Question: Given the schedule below, what is the maximum total time (in minutes) a person can spend in lectures? The selected schedule MUST include at least one Mathematics lecture and at least one Art lecture. In the chart: blue for mathematics, green for physics, yellow for art, purple for music, and orange for physical education. All time nodes are integer multiples of 10 minutes.
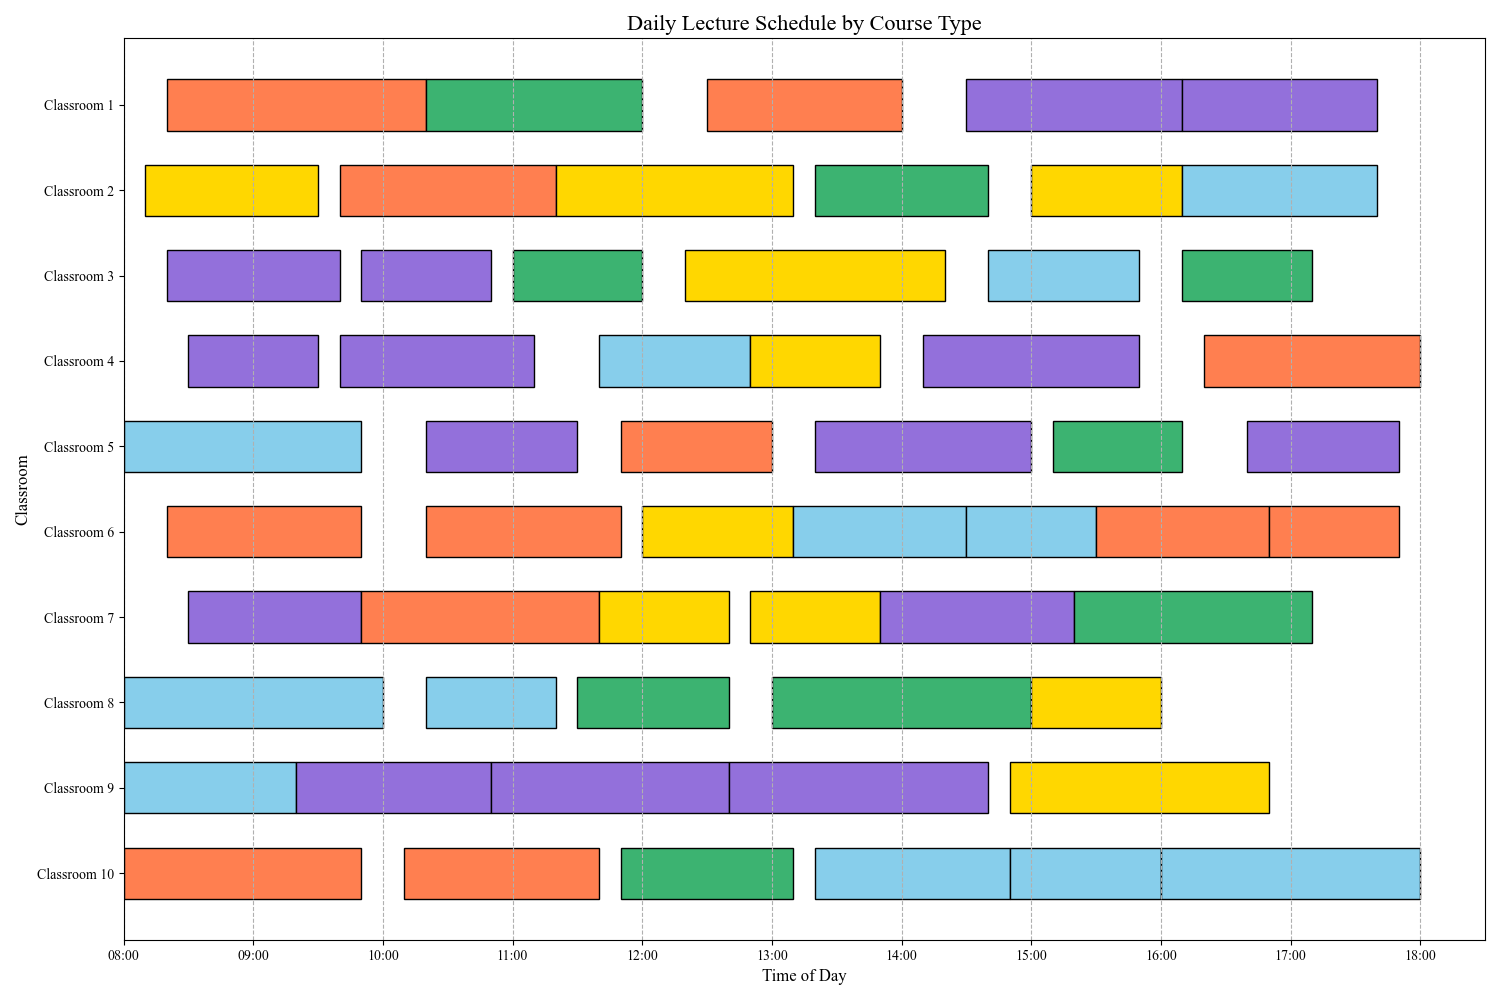
Answer: 590